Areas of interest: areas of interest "Luoyang Radio and Television Station"
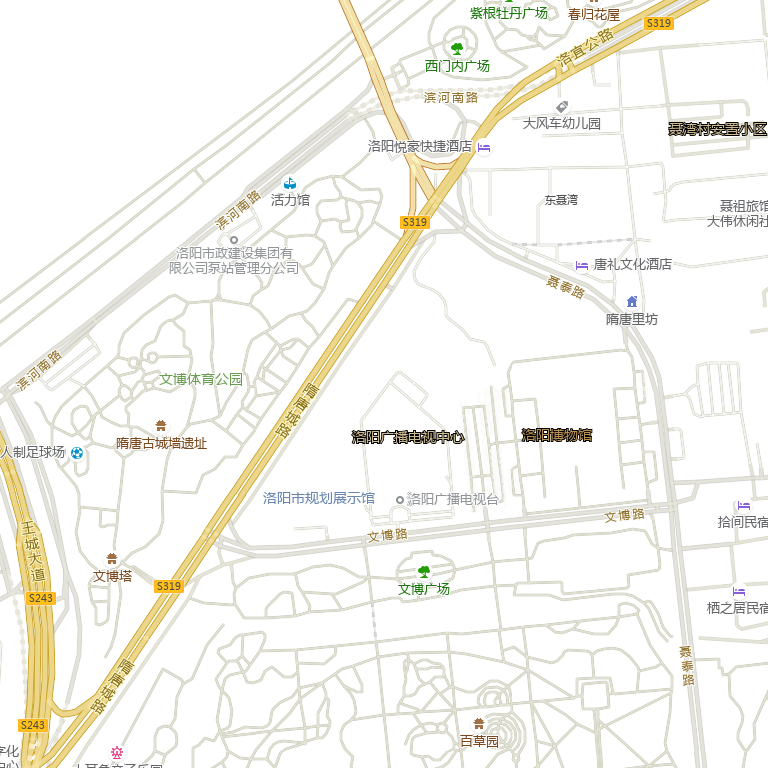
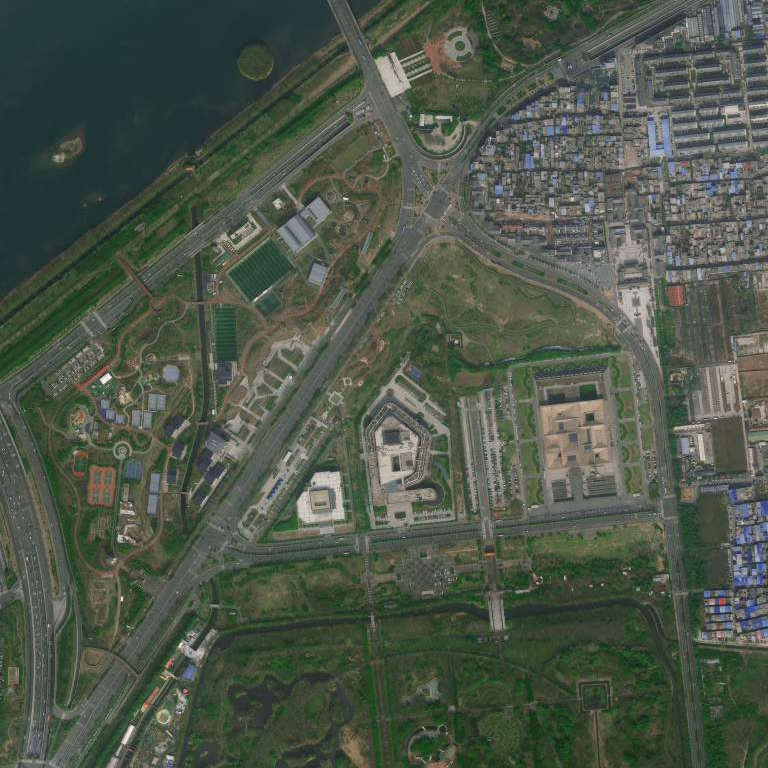